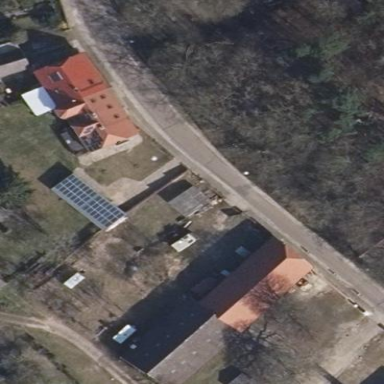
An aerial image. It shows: Shed.